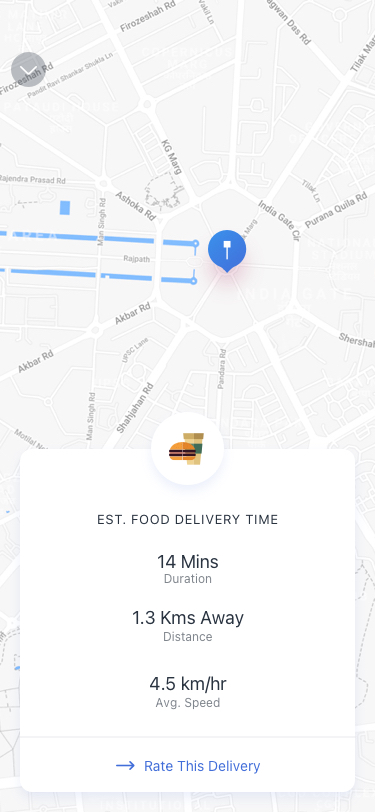
Text in this UI design:
Rate This Delivery
Est. Food Delivery Time
14 Mins
1.3 Kms Away
Distance
Duration
4.5 km/hr
Avg. Speed